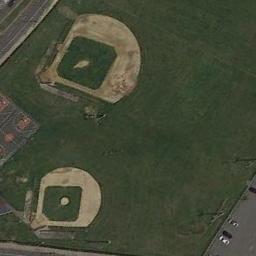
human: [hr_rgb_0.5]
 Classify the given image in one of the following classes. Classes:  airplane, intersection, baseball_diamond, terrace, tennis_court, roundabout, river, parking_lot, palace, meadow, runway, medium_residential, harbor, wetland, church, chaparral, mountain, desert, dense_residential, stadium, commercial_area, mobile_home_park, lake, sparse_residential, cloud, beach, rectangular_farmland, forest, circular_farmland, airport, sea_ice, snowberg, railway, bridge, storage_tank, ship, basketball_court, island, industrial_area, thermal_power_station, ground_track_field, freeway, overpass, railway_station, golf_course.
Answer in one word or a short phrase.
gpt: baseball_diamond